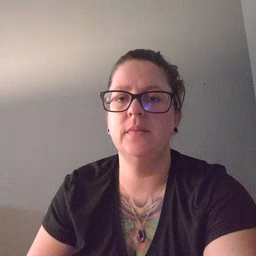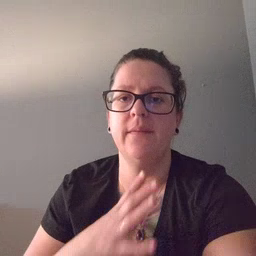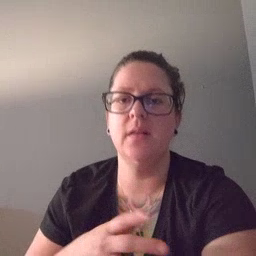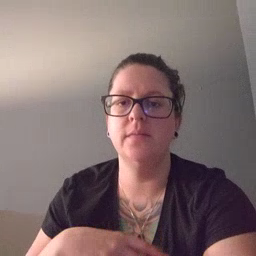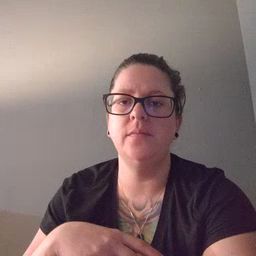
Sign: fine